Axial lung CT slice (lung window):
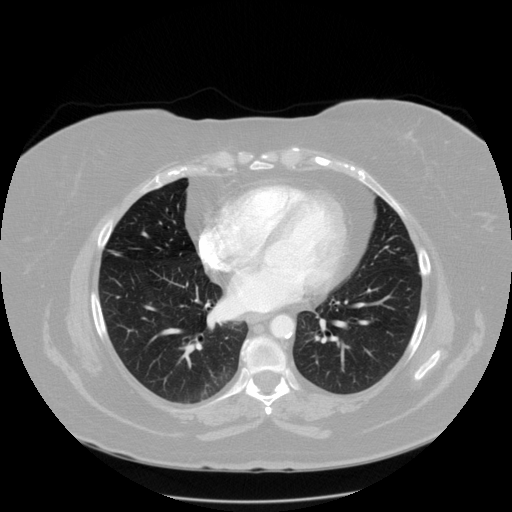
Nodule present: no